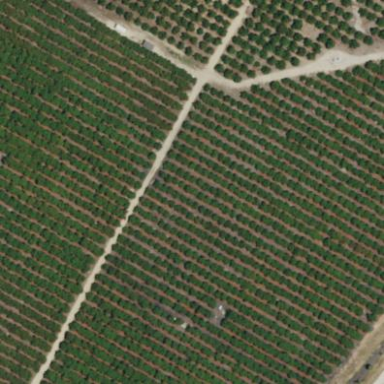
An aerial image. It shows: Orchard.